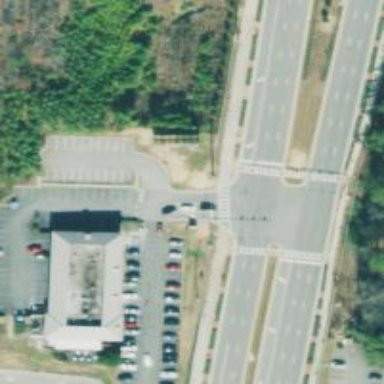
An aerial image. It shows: Marked crossing on footway.